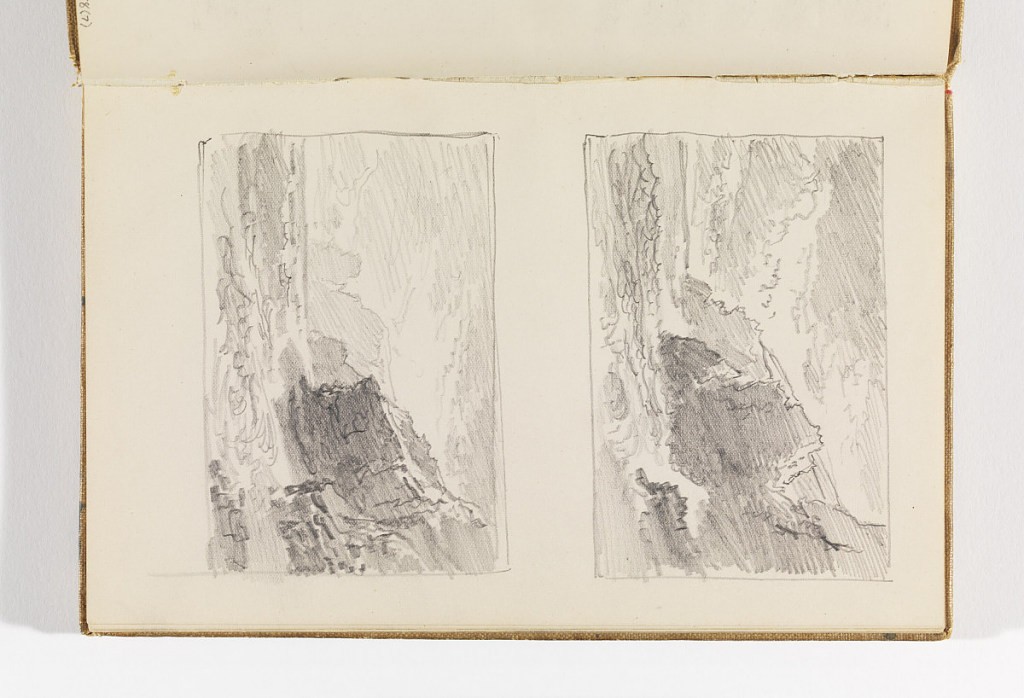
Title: Two Small Studies of Choppy Sea and Cliffs
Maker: William Trost Richards, American, 1833–1905
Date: after 1878
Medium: Graphite on cream wove paper
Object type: Sketchbook folio
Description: Above: choppy sea with two layers of cliffs on right; below: choppy sea with two layers of cliffs on right.